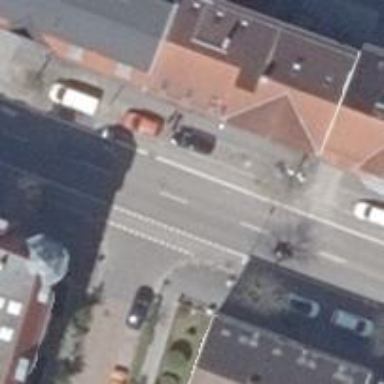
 along with exclusive cycling lanes. Parking is available on the right side of the street."